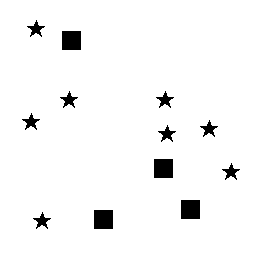
Squares: 4
Triangles: 0
Stars: 8
Total shapes: 12